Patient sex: F
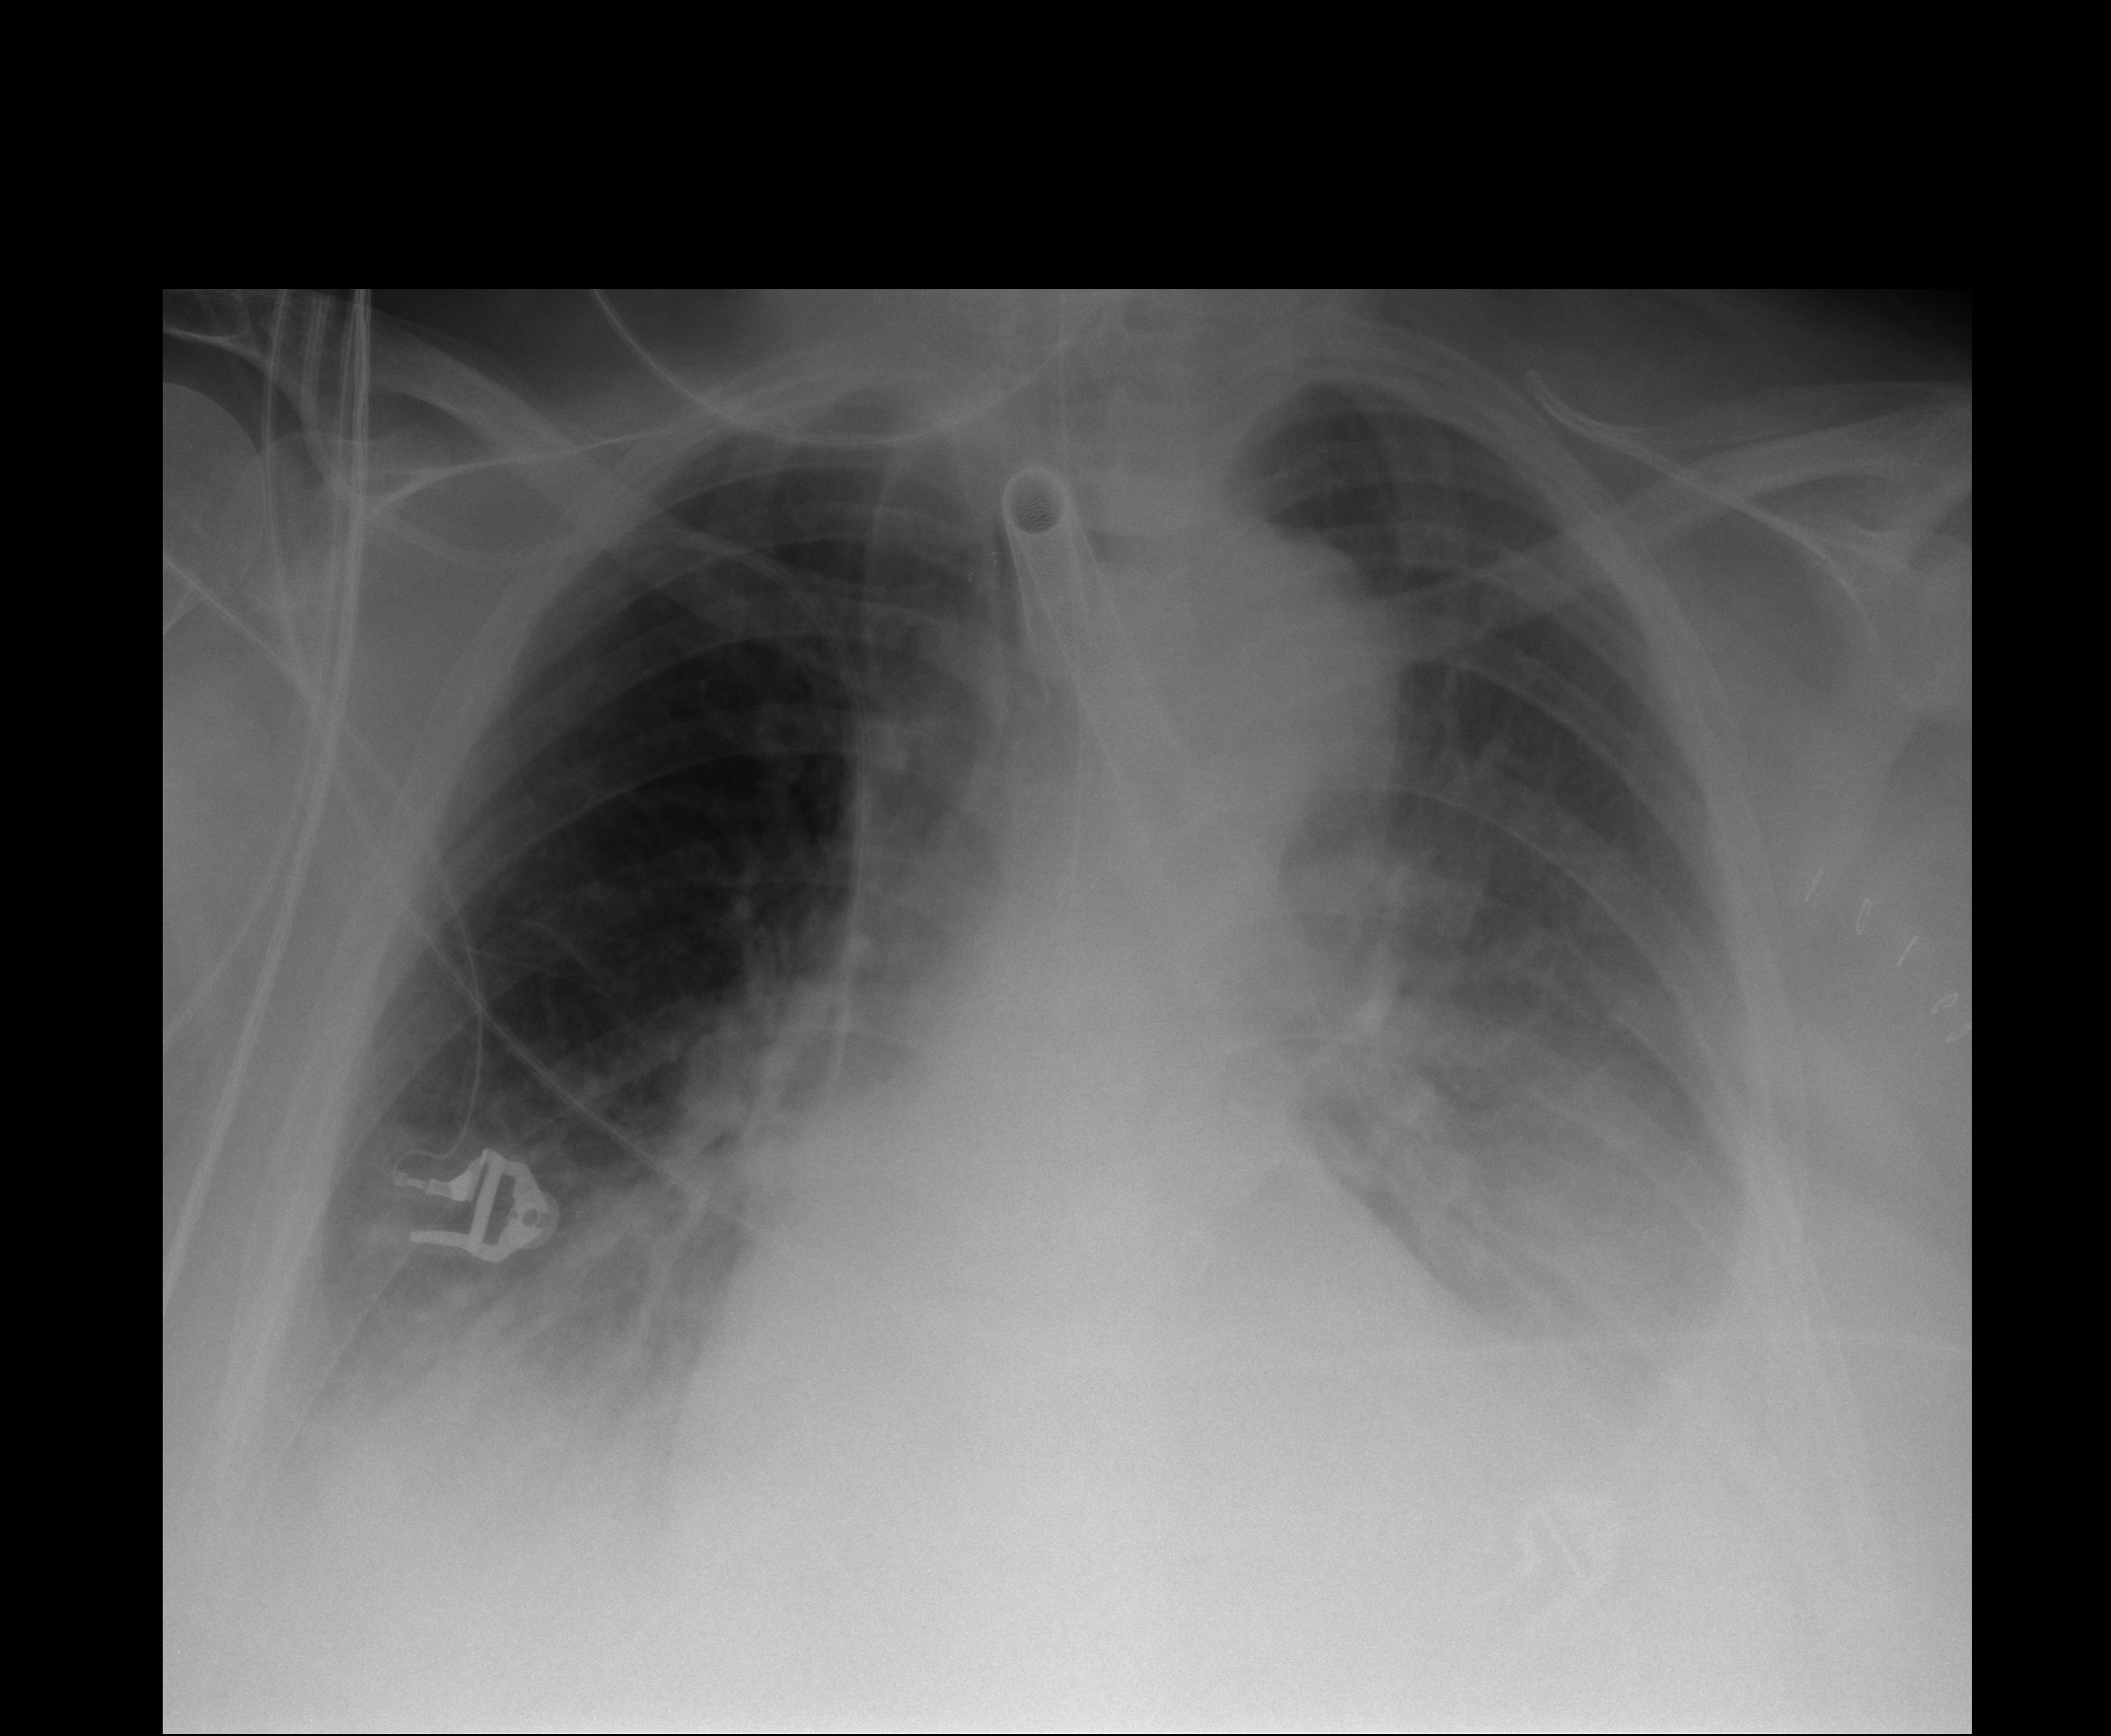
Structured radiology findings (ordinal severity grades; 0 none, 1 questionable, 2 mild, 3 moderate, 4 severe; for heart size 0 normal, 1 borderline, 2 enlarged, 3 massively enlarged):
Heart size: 1
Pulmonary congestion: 1
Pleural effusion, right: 2
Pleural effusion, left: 3
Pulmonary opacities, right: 0
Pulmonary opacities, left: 0
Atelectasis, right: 2
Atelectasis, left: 2